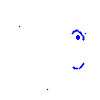
Particle: proton